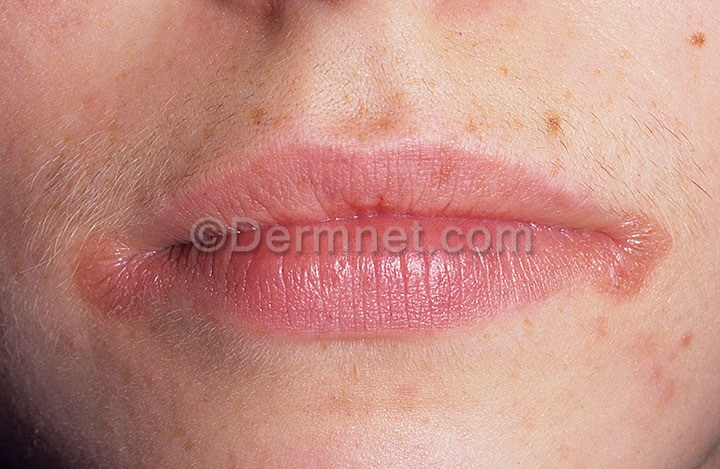
Disease: Tinea Ringworm Candidiasis and other Fungal Infections